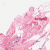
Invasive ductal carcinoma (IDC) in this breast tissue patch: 0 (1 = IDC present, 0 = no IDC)